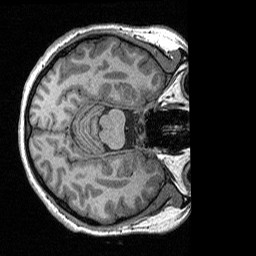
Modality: T1w
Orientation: axial
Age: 33
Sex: female
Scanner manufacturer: siemens
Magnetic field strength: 3 T
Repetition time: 2.3 s
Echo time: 0.00298 s